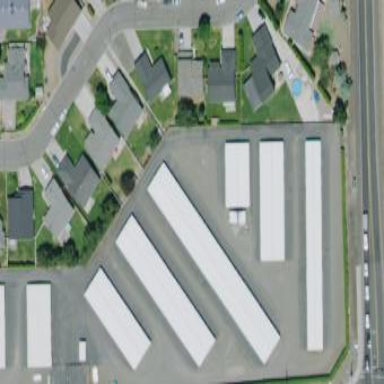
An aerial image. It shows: Area used for garages with storage rental services available.